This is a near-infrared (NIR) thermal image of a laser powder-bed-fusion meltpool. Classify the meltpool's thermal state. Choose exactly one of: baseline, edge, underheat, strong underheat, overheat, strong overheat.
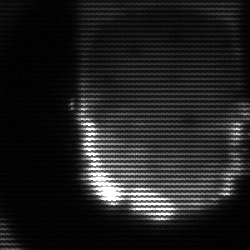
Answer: baseline